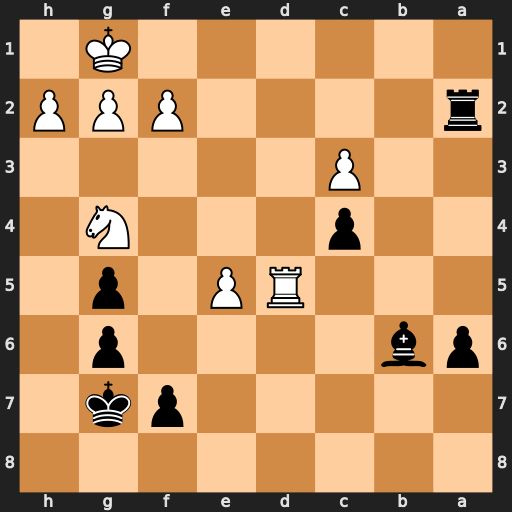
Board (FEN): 8/5pk1/pb4p1/3RP1p1/2p3N1/2P5/r4PPP/6K1
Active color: b
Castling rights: -
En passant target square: -
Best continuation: Ra1+ Rd1 Rxd1#